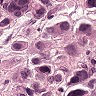
Metastatic tissue present: yes